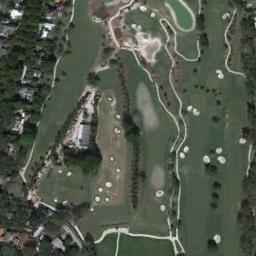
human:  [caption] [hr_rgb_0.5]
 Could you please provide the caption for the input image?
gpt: There are many buildings beside the golf course .

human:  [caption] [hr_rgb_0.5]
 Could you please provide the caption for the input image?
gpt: There are more than a dozen bunkers and winding paths in this area .

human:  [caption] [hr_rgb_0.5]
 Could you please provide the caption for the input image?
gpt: There are many bunkers and paths on a large green lawn on the golf course, Many lined trees and many buildings .

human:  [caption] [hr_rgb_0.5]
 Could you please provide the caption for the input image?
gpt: The golf course has some fairways, Roads, Barrier trees and sandpits and some houses arranged neatly are next to the golf course .

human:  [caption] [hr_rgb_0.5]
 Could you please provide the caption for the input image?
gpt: There are many bunkers and paths on the golf course .